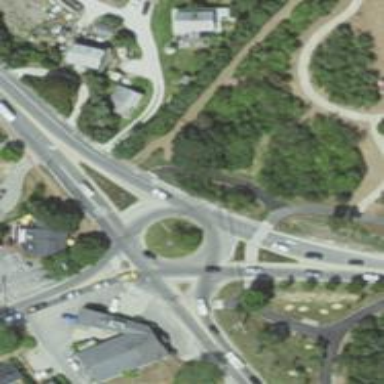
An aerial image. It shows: Secondary road leading to roundabout.